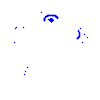
Particle: proton